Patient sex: F
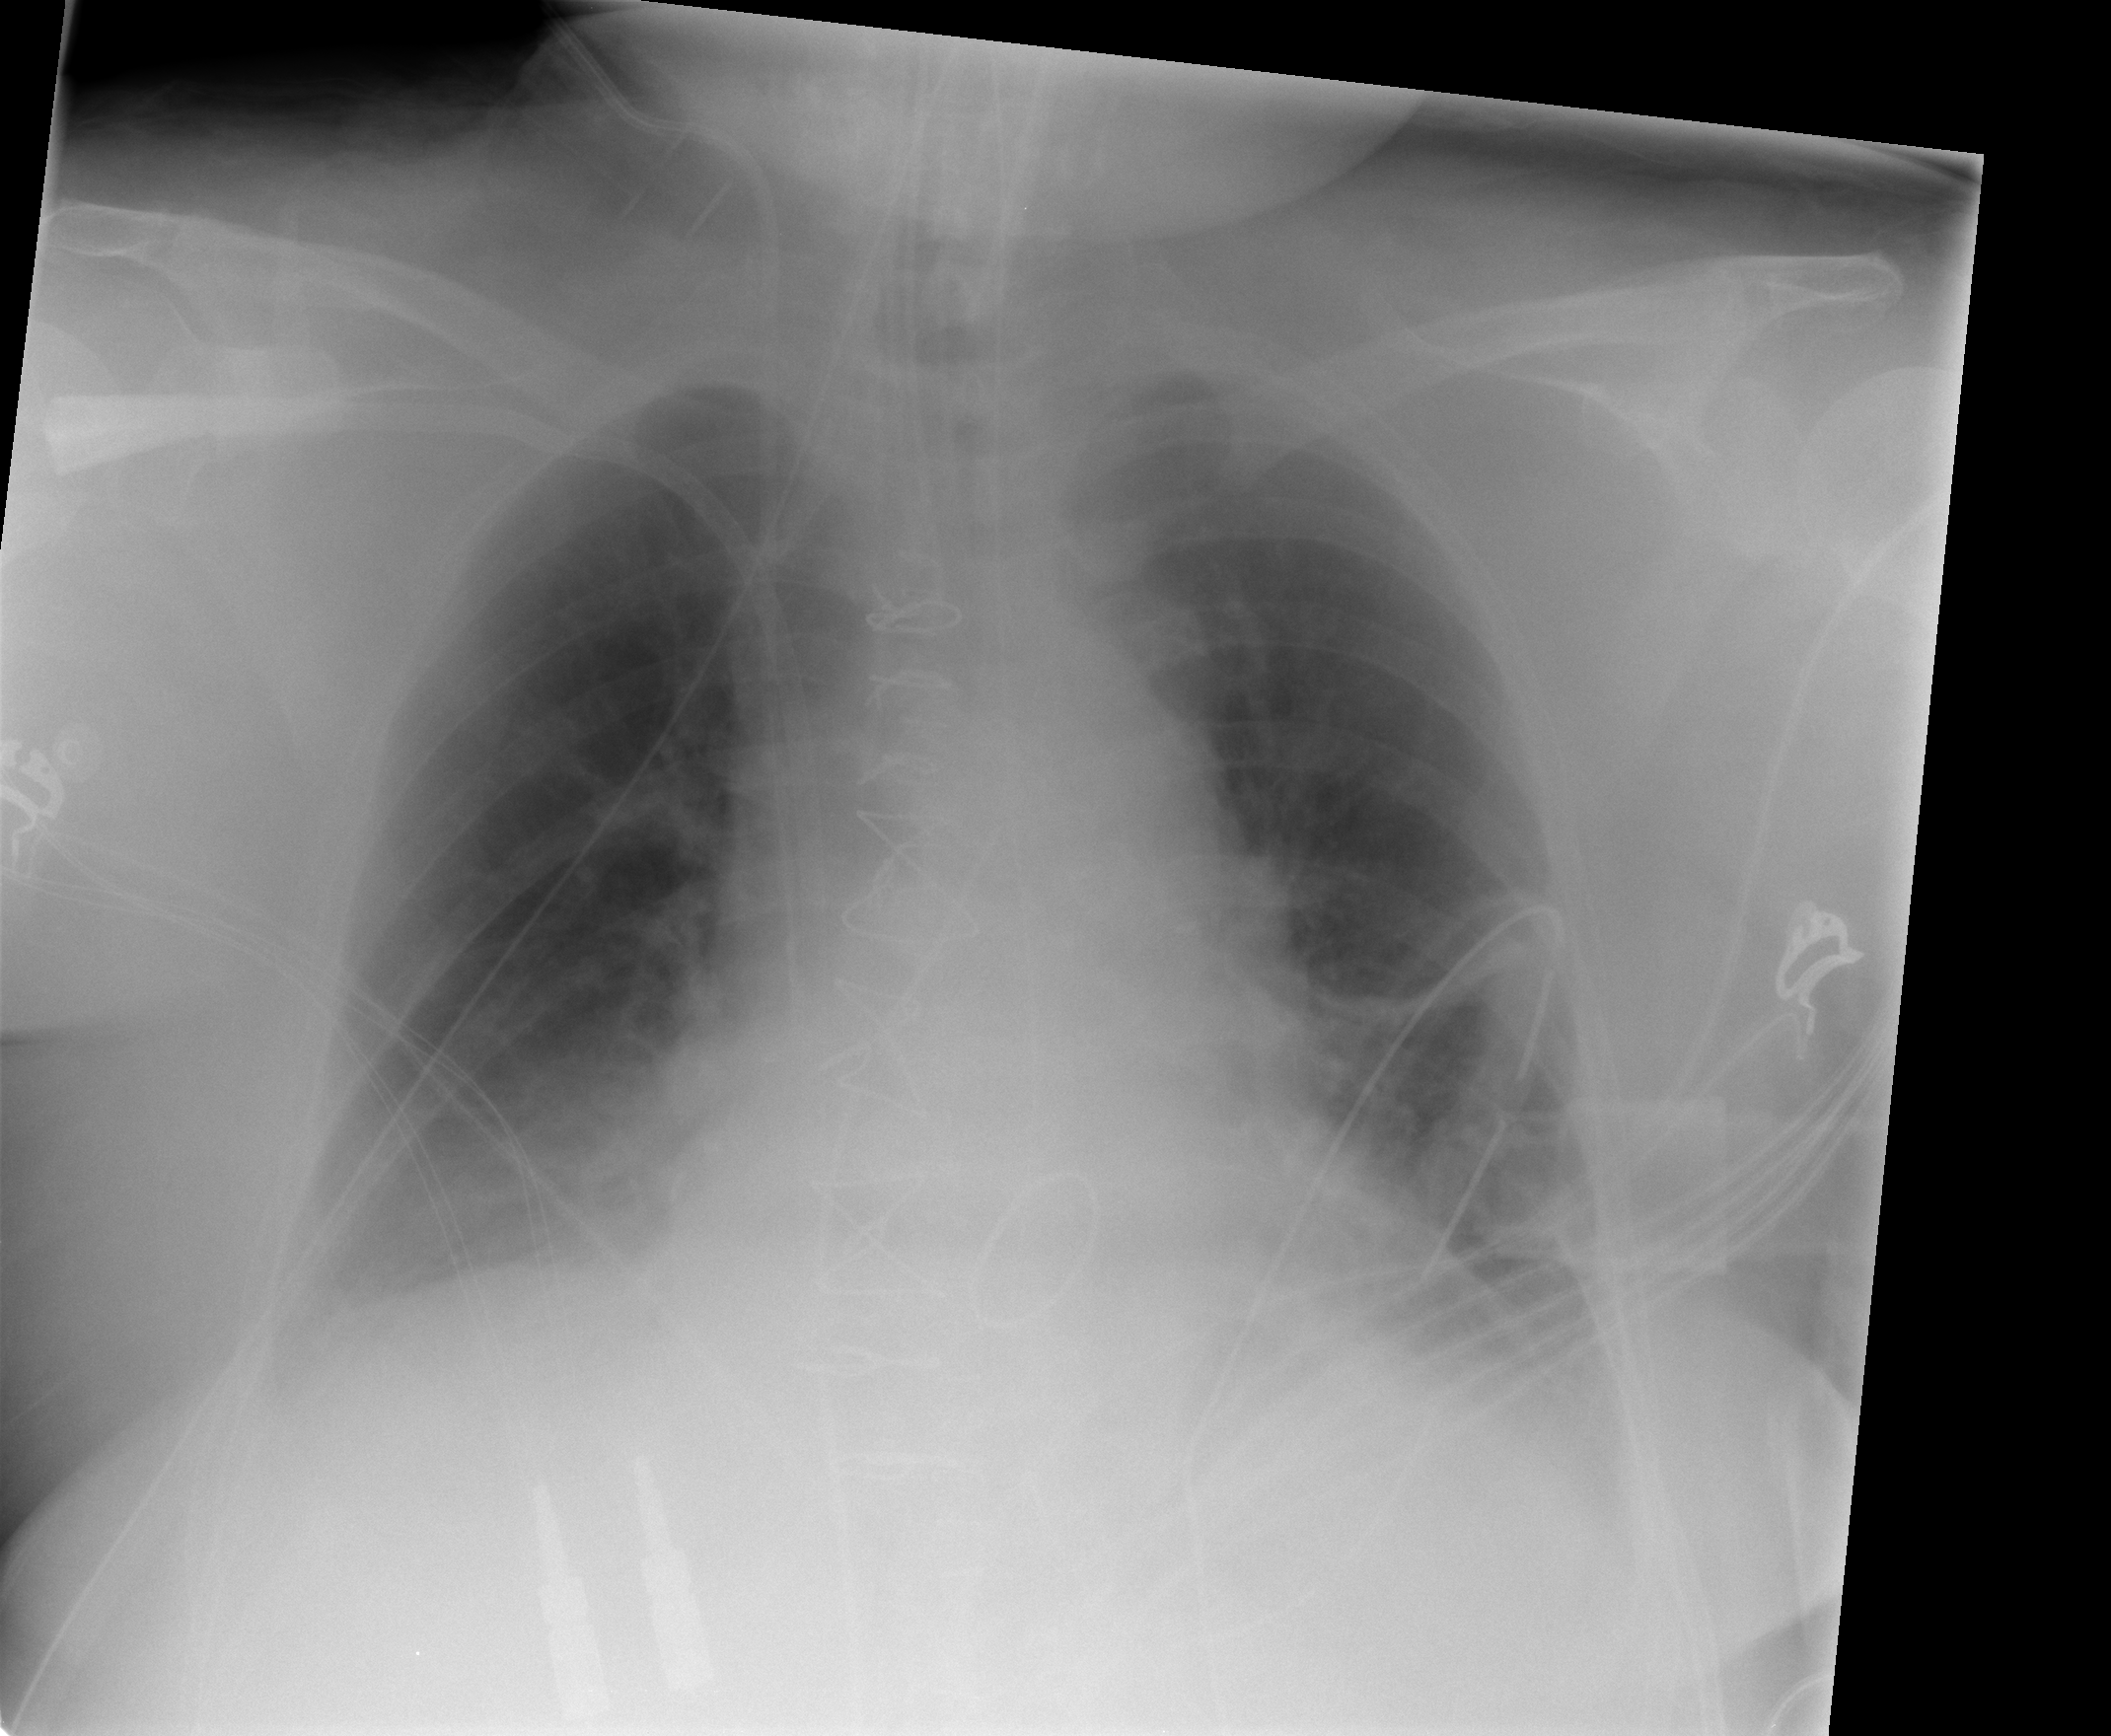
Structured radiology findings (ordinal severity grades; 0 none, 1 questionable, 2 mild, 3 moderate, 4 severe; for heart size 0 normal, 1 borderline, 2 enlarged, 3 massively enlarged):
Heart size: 1
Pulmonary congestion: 2
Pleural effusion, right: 2
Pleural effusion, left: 2
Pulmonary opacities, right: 0
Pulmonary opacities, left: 0
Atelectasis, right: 2
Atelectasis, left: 0